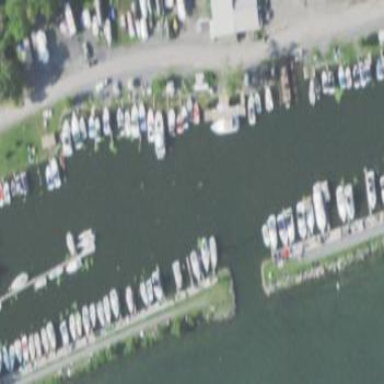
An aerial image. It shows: Marina on leisure land.